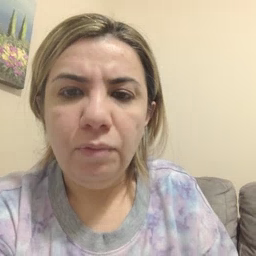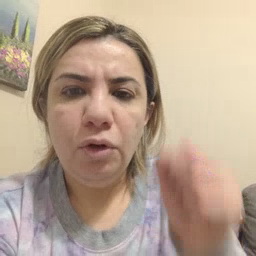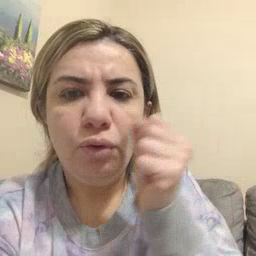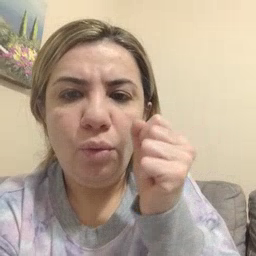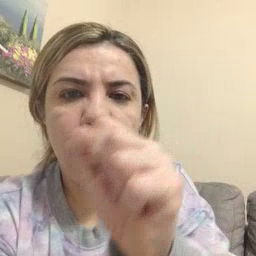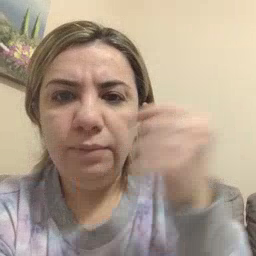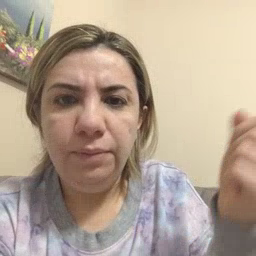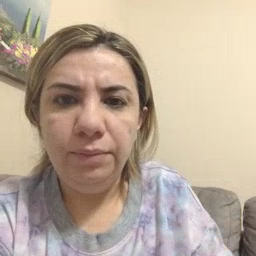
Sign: refrigerator